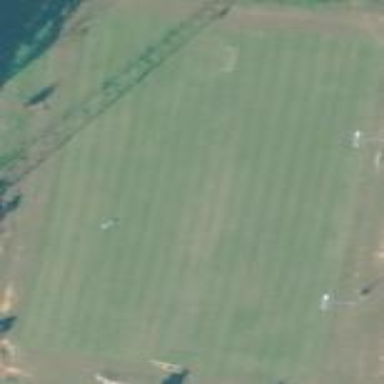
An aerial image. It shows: Grass pitch used for American football and soccer.